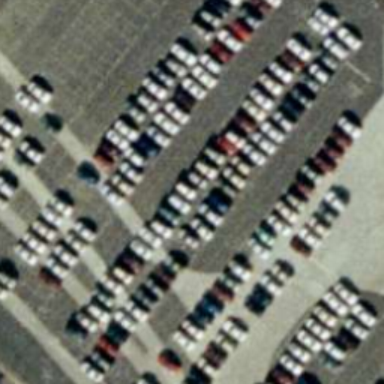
Lots of cars parked neatly in the parking lot .